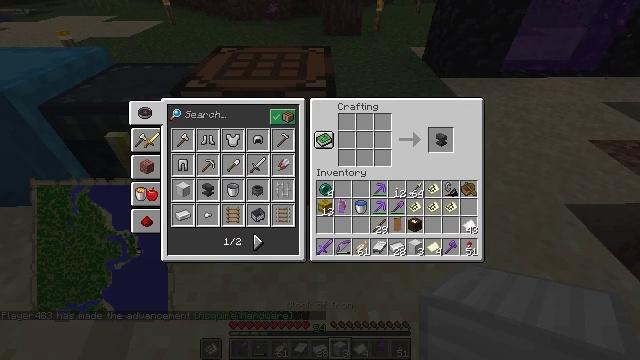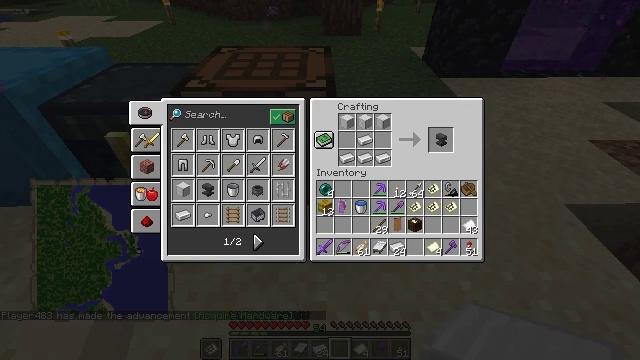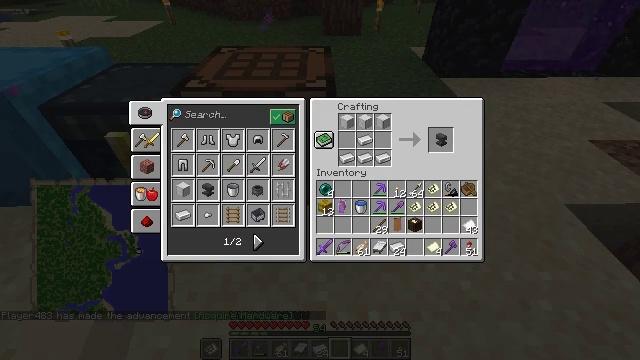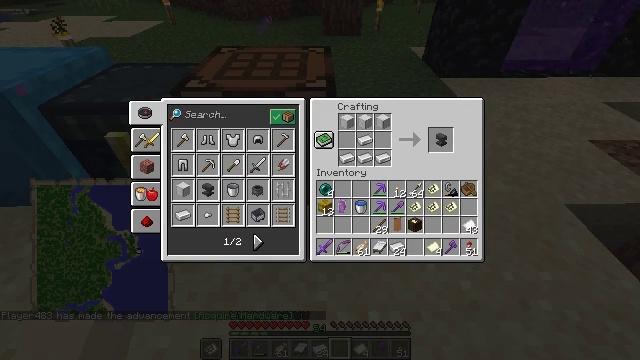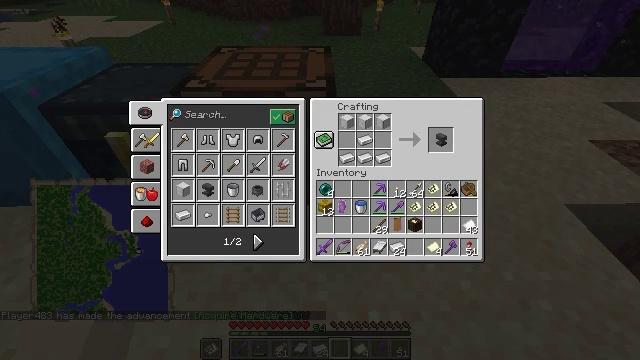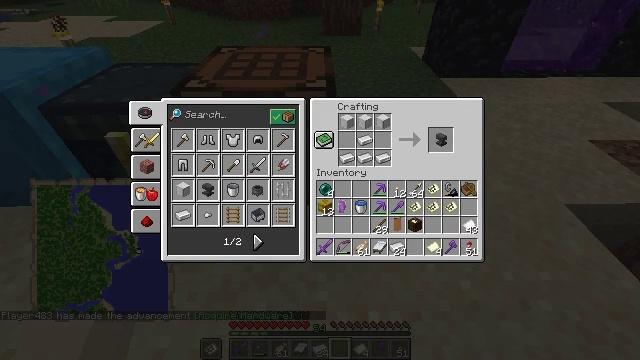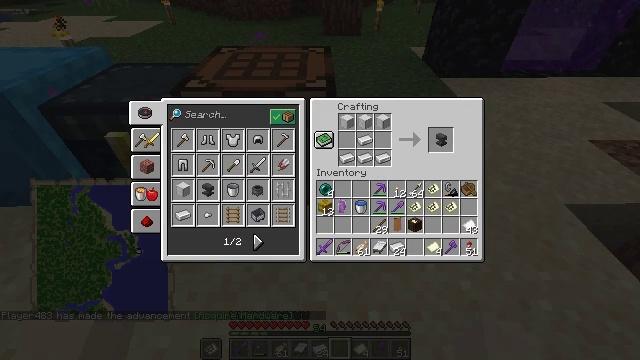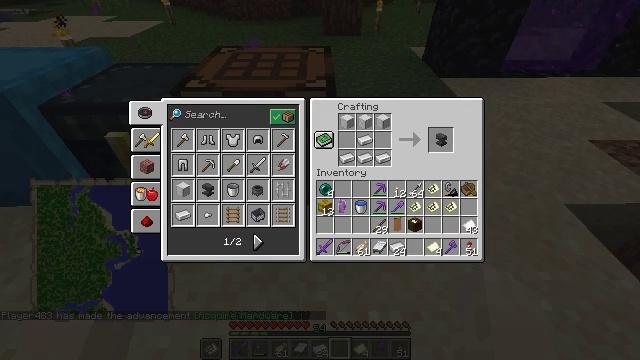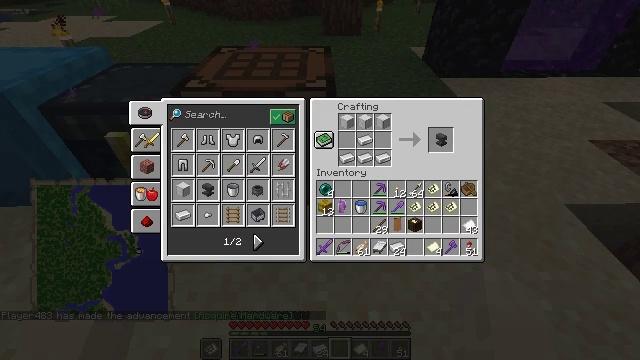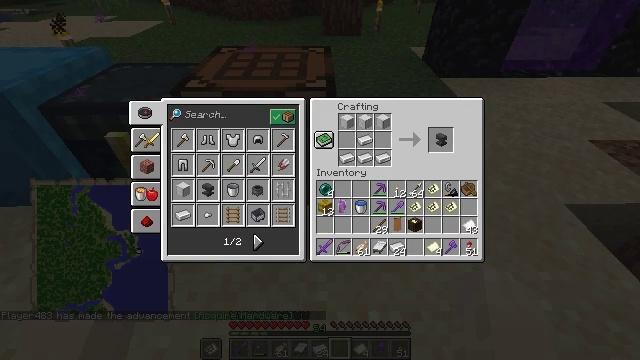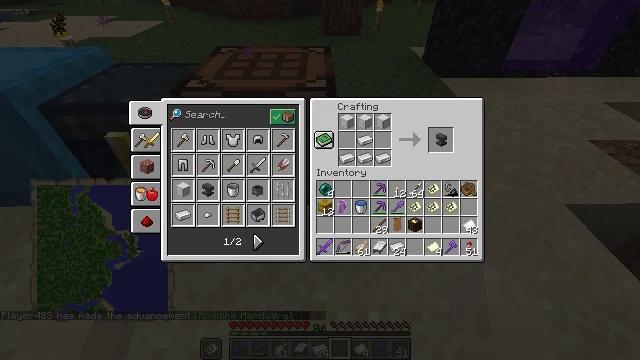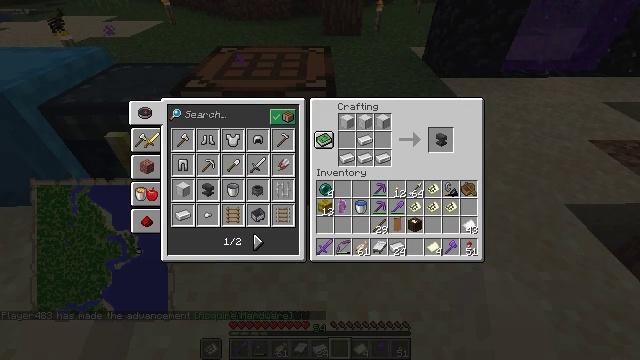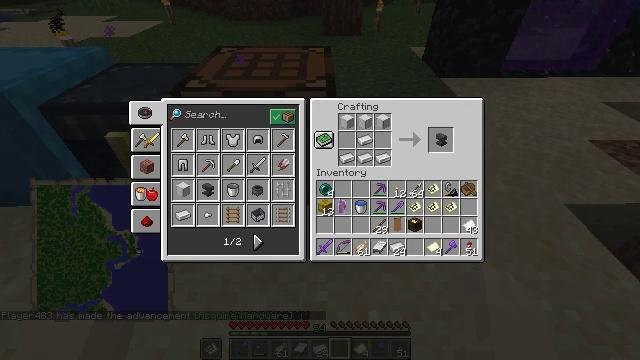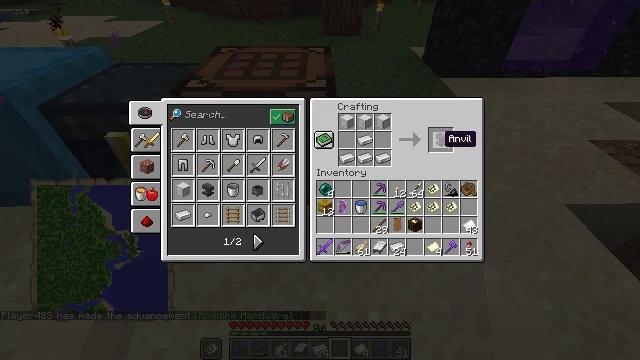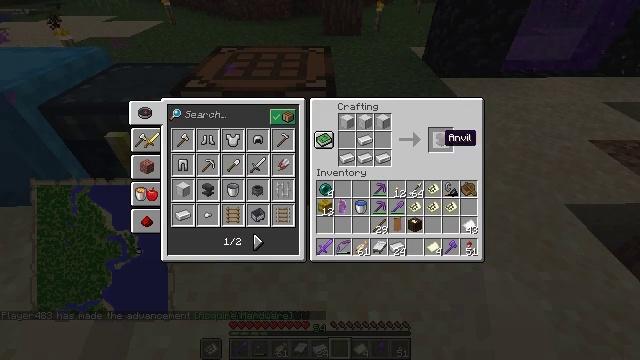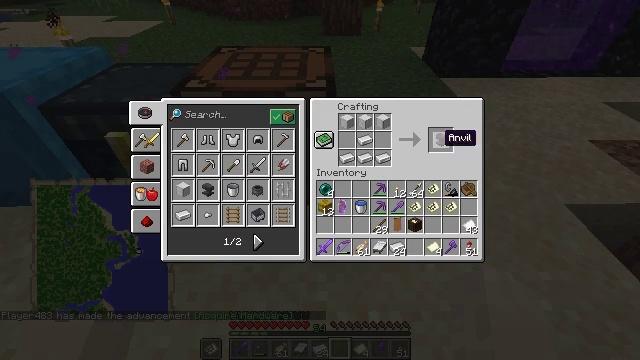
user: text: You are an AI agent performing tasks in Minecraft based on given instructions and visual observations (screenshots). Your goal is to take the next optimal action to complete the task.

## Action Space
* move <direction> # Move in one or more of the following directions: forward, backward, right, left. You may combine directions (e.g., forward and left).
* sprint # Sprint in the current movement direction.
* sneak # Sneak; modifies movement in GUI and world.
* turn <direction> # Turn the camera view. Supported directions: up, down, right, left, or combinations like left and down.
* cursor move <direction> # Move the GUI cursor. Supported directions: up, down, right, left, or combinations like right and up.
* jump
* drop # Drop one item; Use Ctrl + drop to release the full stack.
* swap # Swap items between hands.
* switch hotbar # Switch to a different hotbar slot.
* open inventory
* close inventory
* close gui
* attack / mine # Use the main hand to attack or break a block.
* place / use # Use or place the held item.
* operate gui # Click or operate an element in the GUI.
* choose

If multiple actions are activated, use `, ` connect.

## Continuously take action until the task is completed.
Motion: motion action
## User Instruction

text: Craft an anvil.
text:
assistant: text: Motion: turn right
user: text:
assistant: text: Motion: no_op
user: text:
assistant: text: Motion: no_op
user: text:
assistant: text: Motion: no_op
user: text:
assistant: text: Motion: turn left
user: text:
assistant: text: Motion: sneak, turn left and down
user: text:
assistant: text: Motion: sneak, turn left and down
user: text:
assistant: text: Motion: sneak
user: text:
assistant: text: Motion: sneak
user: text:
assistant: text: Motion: sneak, turn down
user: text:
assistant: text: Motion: sneak
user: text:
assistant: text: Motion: sneak, turn right
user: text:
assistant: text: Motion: sneak
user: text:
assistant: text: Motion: sneak
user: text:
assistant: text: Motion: sneak
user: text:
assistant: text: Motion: sneak
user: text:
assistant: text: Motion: sneak
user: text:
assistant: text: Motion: sneak
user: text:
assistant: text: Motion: sneak, attack / mine
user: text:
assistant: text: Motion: sneak, attack / mine
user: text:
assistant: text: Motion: sneak, attack / mine
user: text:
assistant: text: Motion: sneak, attack / mine
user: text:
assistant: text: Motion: sneak, attack / mine
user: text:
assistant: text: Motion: sneak, attack / mine